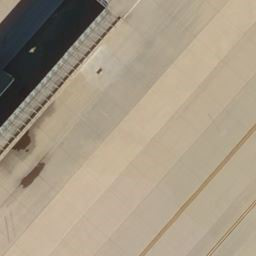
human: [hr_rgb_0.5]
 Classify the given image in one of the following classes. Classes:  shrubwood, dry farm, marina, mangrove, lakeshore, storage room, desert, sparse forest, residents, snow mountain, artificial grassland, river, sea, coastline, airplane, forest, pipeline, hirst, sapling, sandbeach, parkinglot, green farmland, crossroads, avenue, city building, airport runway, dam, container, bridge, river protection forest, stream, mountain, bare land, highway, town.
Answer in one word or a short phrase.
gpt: airport runway